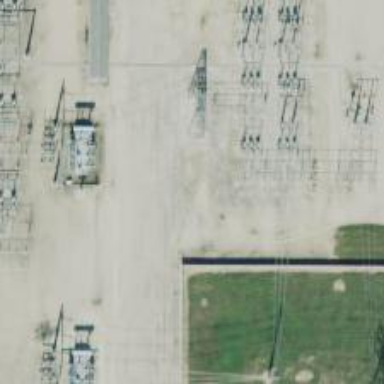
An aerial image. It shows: Switch for power supply.